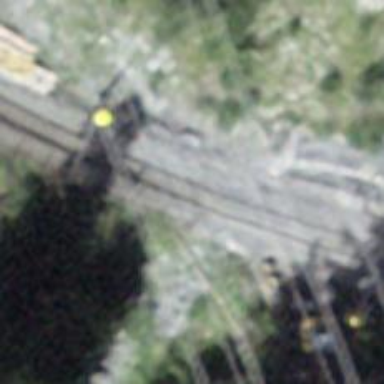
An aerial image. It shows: Narrow-gauge railway track electrified by contact line.